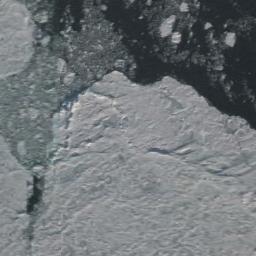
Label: sea_ice